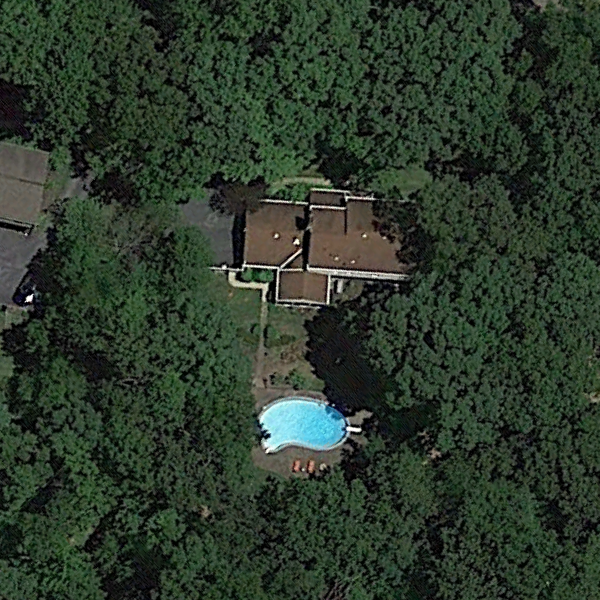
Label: SparseResidential